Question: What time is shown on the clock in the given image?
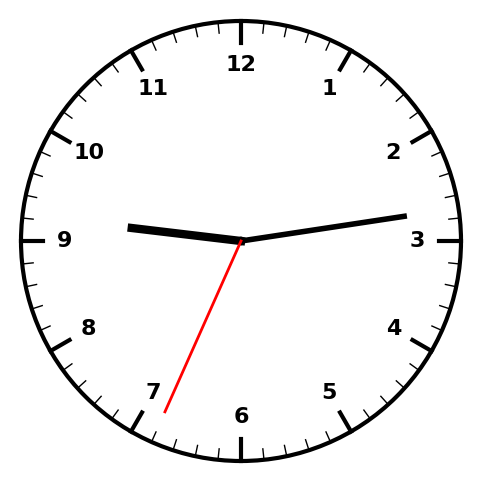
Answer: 09:13:34